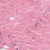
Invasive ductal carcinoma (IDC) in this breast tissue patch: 0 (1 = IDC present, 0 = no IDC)